Question: I think everybody knows that image of color theory from somewhere.

Is it possible to create something like that with CSS only? Substractively mixed colors? Or any other approach avoiding big image files? Simply adding an 'opacity' attribute won't work since it also softens the original background color.
Please feel free to edit my prepared fiddle: <URL>
'''
<div id="parent">
<div class="wrapper">
<div id="child-1" class="circle">
<div class="text">Cyan</div>
</div>
<div id="child-2" class="circle">
<div class="text">Magenta</div>
</div>
<div id="child-3" class="circle">
<div class="text">Yellow</div>
</div>
</div>
</div>
'''
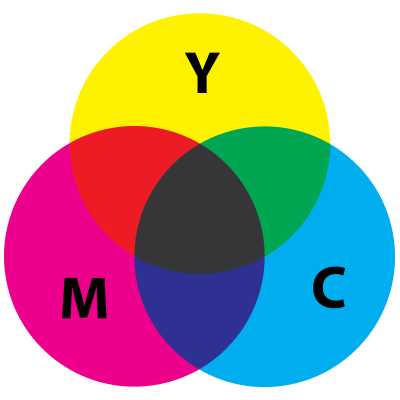
Answer: <URL> describes a CSS way of doing this which is supported by...
> Chrome: Supports background-blend-mode in Chrome 35.
- mix-blend-mode on the way and can be enabled in chrome://flags under "Experimental Web Platform Features". Firefox: Implements background-blend-mode in Firefox 30 release on June 10, 2014. Firefox will be the first browser to ship mix-blend-mode version 31. Safari: Will support background-blend-mode and mix-blend-mode in Safari 8 coming this fall. Opera: Supports background-blend-mode in Opera 22. mix-blend-mode can be enabled in opera://flags under "Experimental Web Platform Features". Internet Explorer: Canvas blend modes and mix-blend-mode is listed as "Under Consideration".
They list a LOT of examples, some of which include Javascript, but the picture in your OP can be done with pure CSS.
This gives the following result (if your browser is set up as above):
'''
* {
color: black;
font-weight: bold;
font-family: sans-serif;
font-size: 20px;
text-shadow: 2px 2px 2px white;
}
.circle {
position: relative;
width: 200px;
height: 200px;
border-radius: 50%;
mix-blend-mode: multiply;
}
.text {
position: absolute;
top: 50%;
left: 50%;
margin-right: -50%;
transform: translate(-50%, -50%);
z-index: 1;
mix-blend-mode: normal;
}
#child-1 {
background: cyan;
position: absolute;
top: 100px;
left: 100px;
}
#child-2 {
background: magenta;
position: absolute;
top: 100px;
}
#child-3 {
background: yellow;
position: absolute;
top: 0;
left: 50px;
}
'''
'''
<div id="parent">
<div class="wrapper">
<div id="child-1" class="circle">
<div class="text">Cyan</div>
</div>
<div id="child-2" class="circle">
<div class="text">Magenta</div>
</div>
<div id="child-3" class="circle">
<div class="text">Yellow</div>
</div>
</div>
</div>
'''